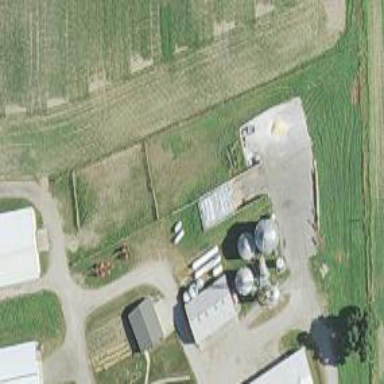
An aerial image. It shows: Silo.